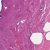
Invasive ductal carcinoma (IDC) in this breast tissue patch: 0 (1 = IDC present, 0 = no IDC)